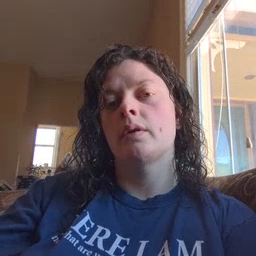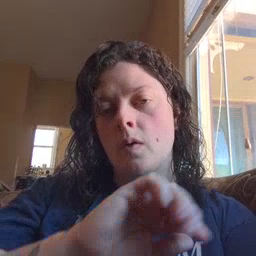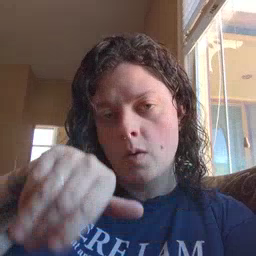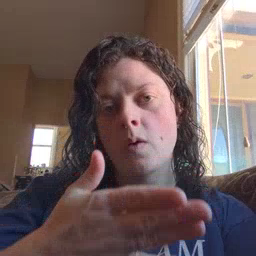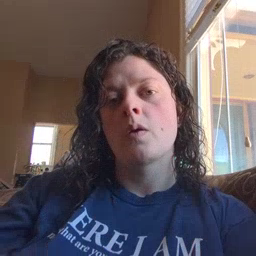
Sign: all